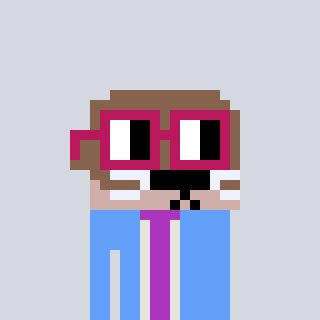
a pixel art character with square dark red glasses, a otter-shaped head and a blue-colored body on a cool background